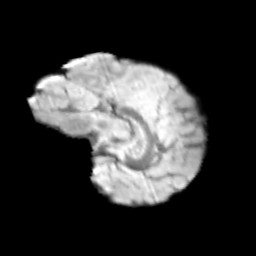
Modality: T2w
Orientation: sagittal
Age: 9
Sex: male
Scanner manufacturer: siemens
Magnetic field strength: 3 T
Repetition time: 3.8 s
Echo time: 0.07 s